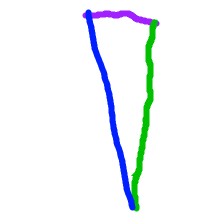
Shape: triangle